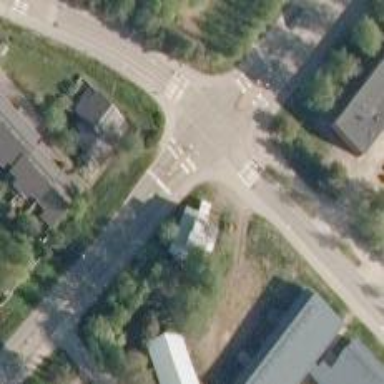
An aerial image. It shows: Crossing on the cycleway.